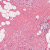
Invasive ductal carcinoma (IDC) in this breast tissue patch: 1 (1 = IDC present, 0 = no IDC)